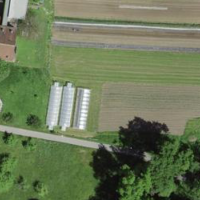
EUNIS habitat code: 25
Species observed at this site:
Trifolium pratense